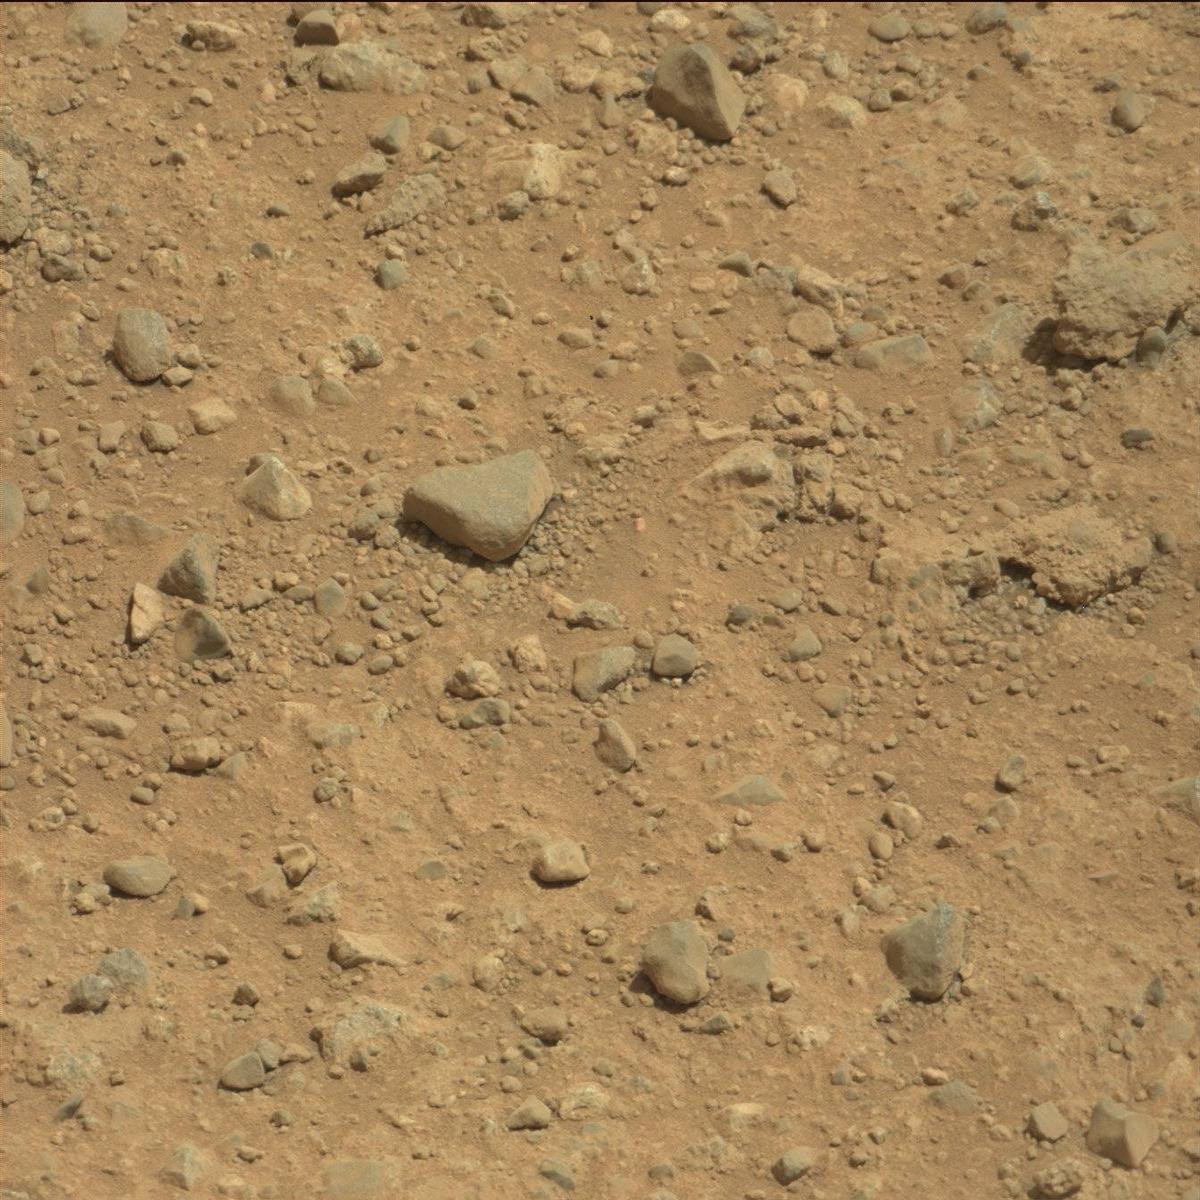
Terrain classes present: Bedrock, Rock, Sand / Soil